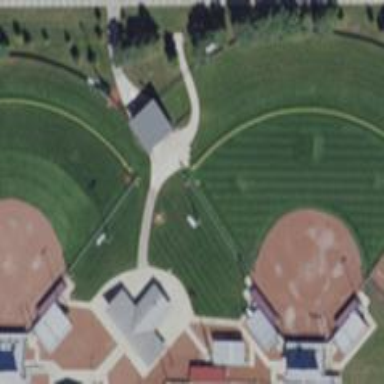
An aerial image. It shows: Softball pitch used for baseball games.